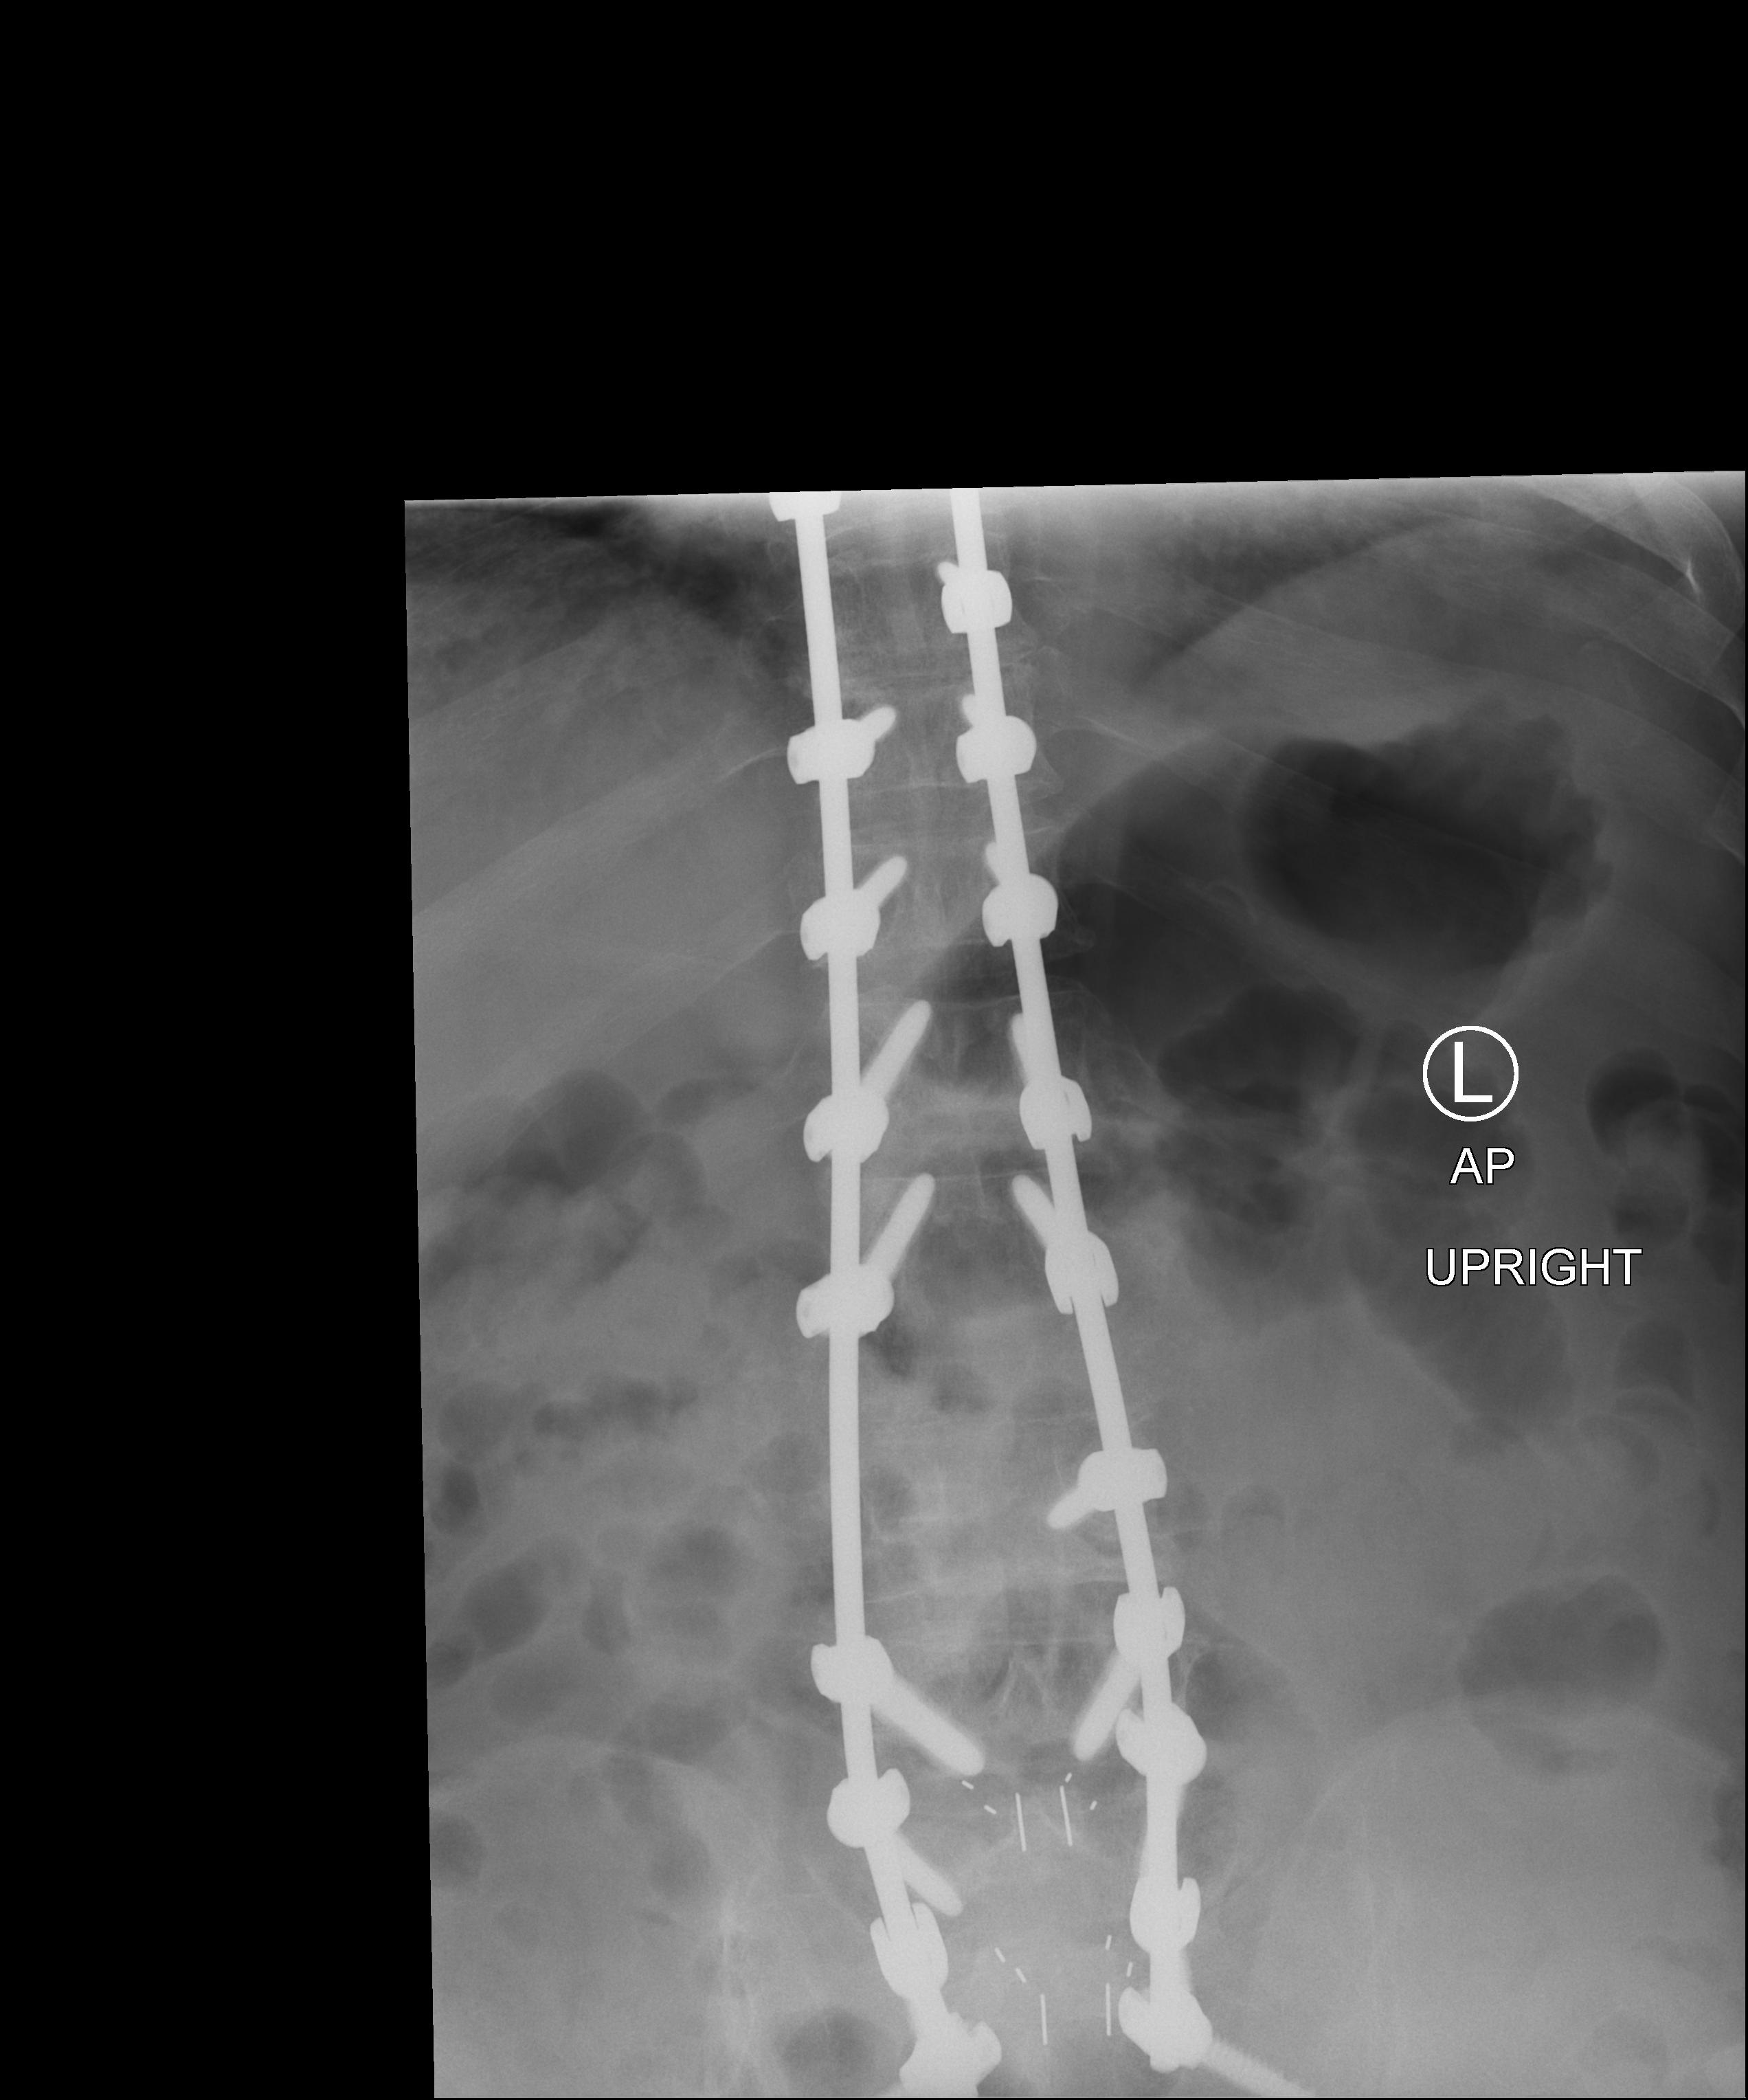
View: AP